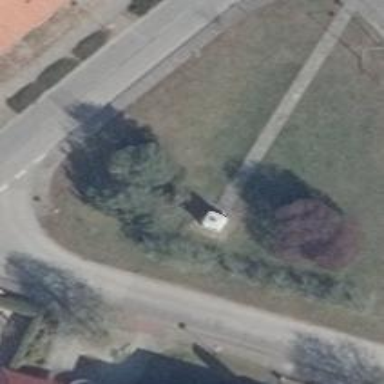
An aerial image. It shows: Memorial site with historic significance.